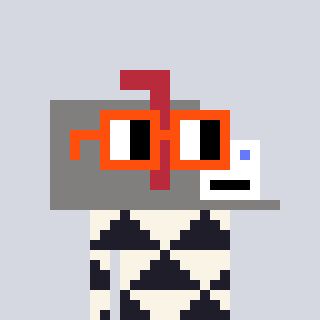
a pixel art character with square orange glasses, a mailbox-shaped head and a grayscale-colored body on a cool background